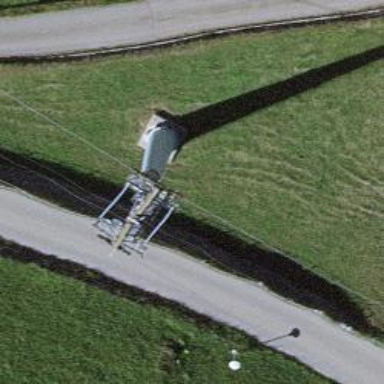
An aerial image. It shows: Pylon for aerialway.